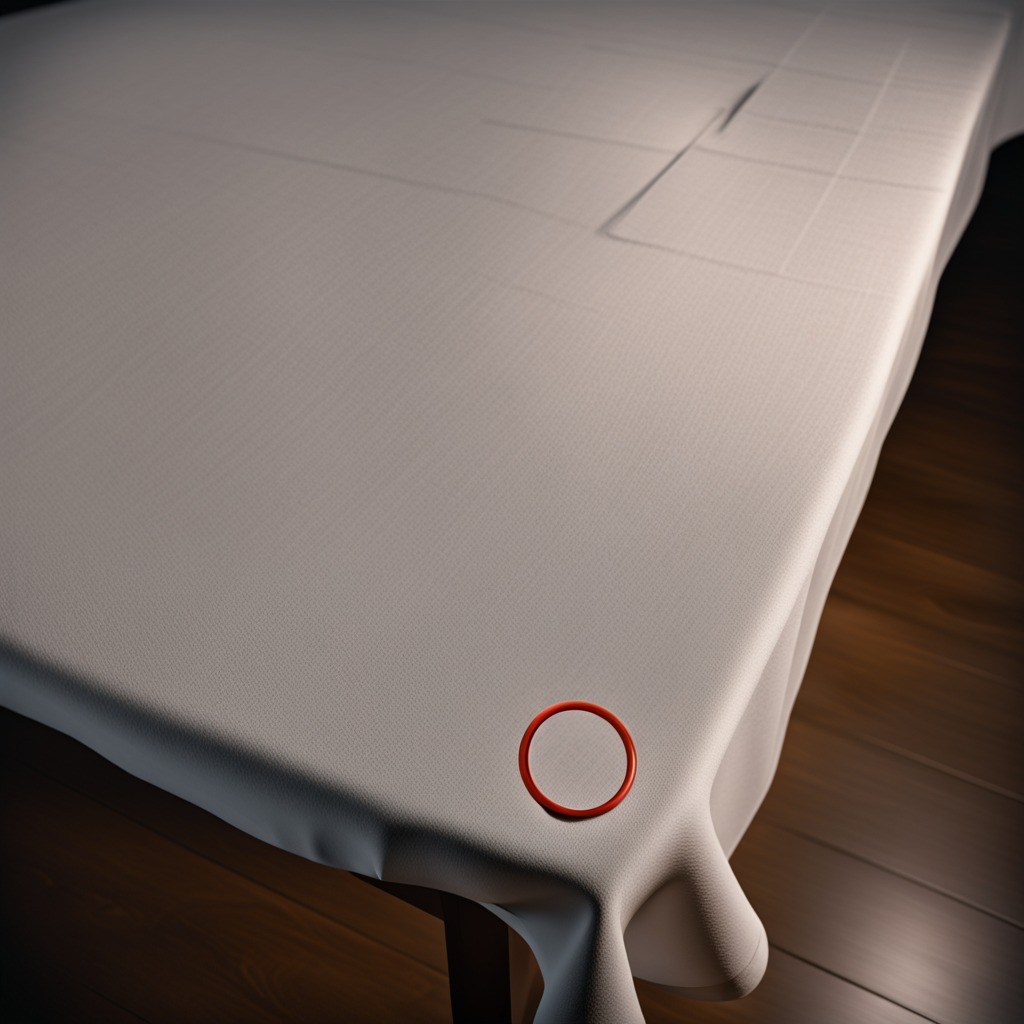
A rubber O-ring lies on the wooden table.